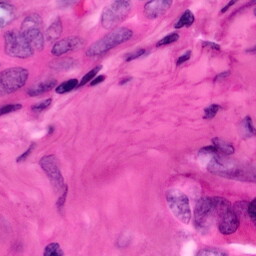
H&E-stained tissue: Pancreatic